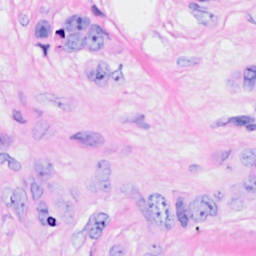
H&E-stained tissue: Breast